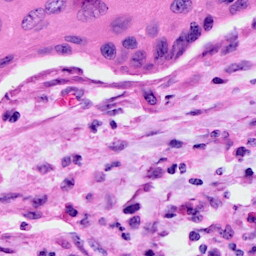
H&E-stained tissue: Cervix